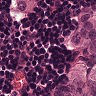
Metastatic tissue present: yes